Question: How would I do a bar plot of the frequency of non-numerical data using R?
e.g. if given 'v = c("B","A","B","A","B","D","C","D","D","D","C")'
I want to get a bar plot in which each bar represents a unique value from the vector and the height of each bar to correspond with the frequency of that value:

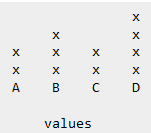
Answer: Calculate the table of values for the barplot using the 'table()' function, e.g.:
'''
v <- c("B","A","B","A","B","D","C","D","D","D","C")
barplot(table(v))
'''
This produces